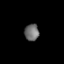
Tissue: prostate
Cell type: Fibroblasts
Senescence score: 0.7049
Nuclear area (px): 237
Mean DAPI intensity: 108.565